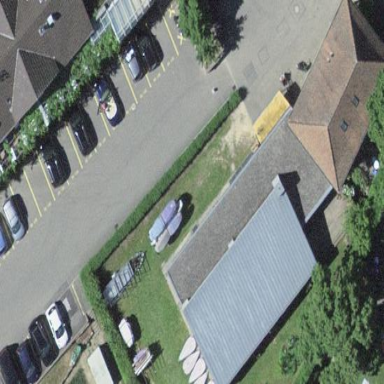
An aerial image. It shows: School building.